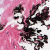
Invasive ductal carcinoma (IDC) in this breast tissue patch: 0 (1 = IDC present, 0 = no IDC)